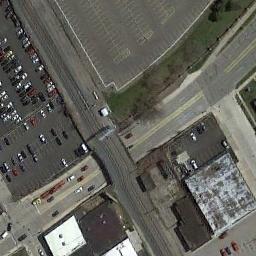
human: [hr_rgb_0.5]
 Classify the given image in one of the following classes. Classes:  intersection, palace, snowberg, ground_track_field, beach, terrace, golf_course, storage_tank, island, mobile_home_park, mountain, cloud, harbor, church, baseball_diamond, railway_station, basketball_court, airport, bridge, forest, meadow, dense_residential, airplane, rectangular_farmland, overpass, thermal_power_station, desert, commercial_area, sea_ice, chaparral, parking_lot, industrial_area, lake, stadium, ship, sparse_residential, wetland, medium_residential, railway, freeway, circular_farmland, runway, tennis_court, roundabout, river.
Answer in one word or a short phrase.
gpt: overpass